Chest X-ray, PA view. Patient: 44 years old, sex M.
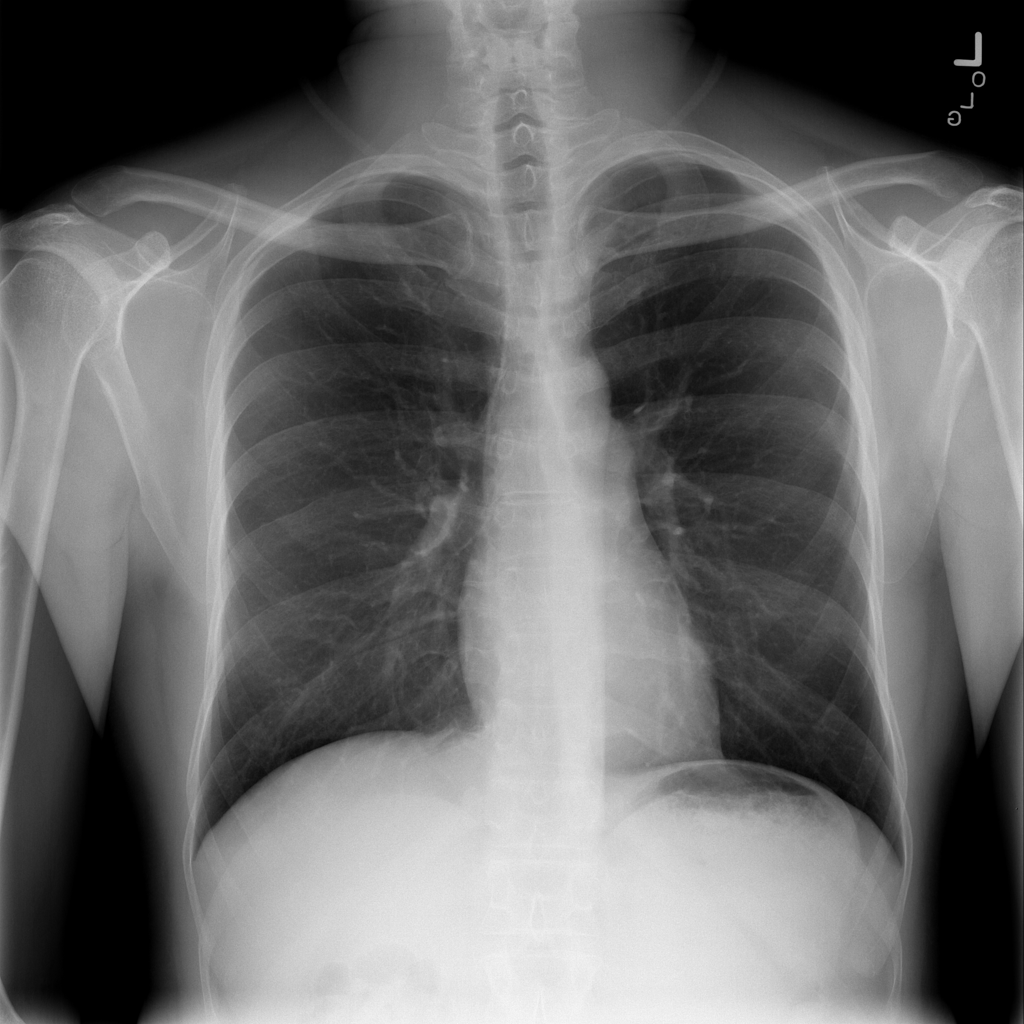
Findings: No Finding